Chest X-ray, AP view. Patient: 60 years old, sex F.
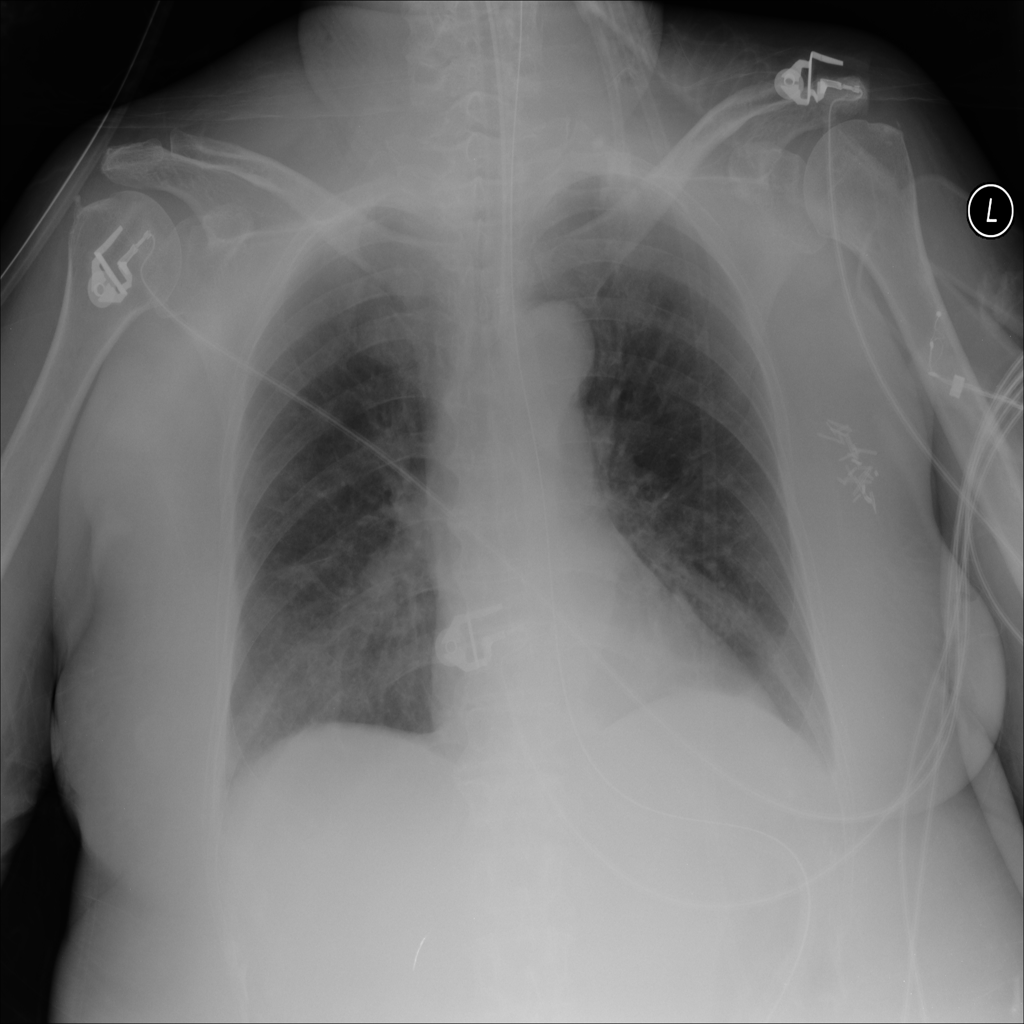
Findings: Edema, Infiltration